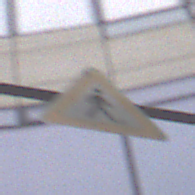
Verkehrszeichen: FussgaengerLinks
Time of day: Midday
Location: Outdoor (Urban)
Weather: Overcast
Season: NotSpecified
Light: Natural